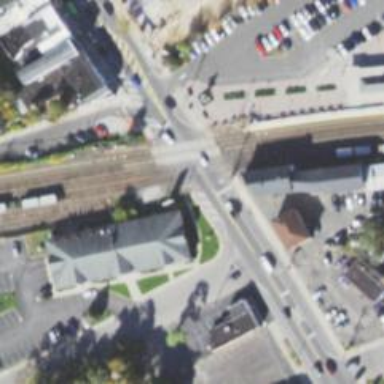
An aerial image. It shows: Crossing for the railway.